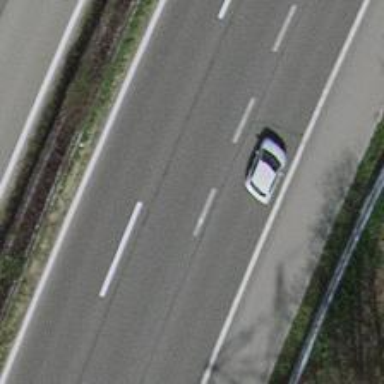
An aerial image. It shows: Motorway.